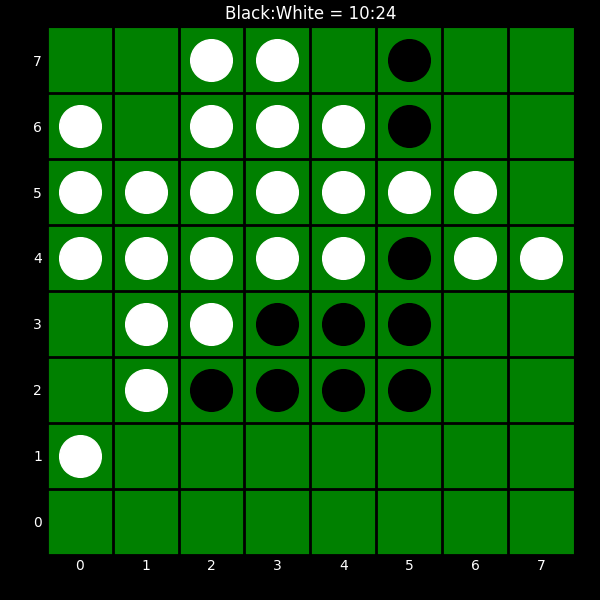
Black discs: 10
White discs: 24